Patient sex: M
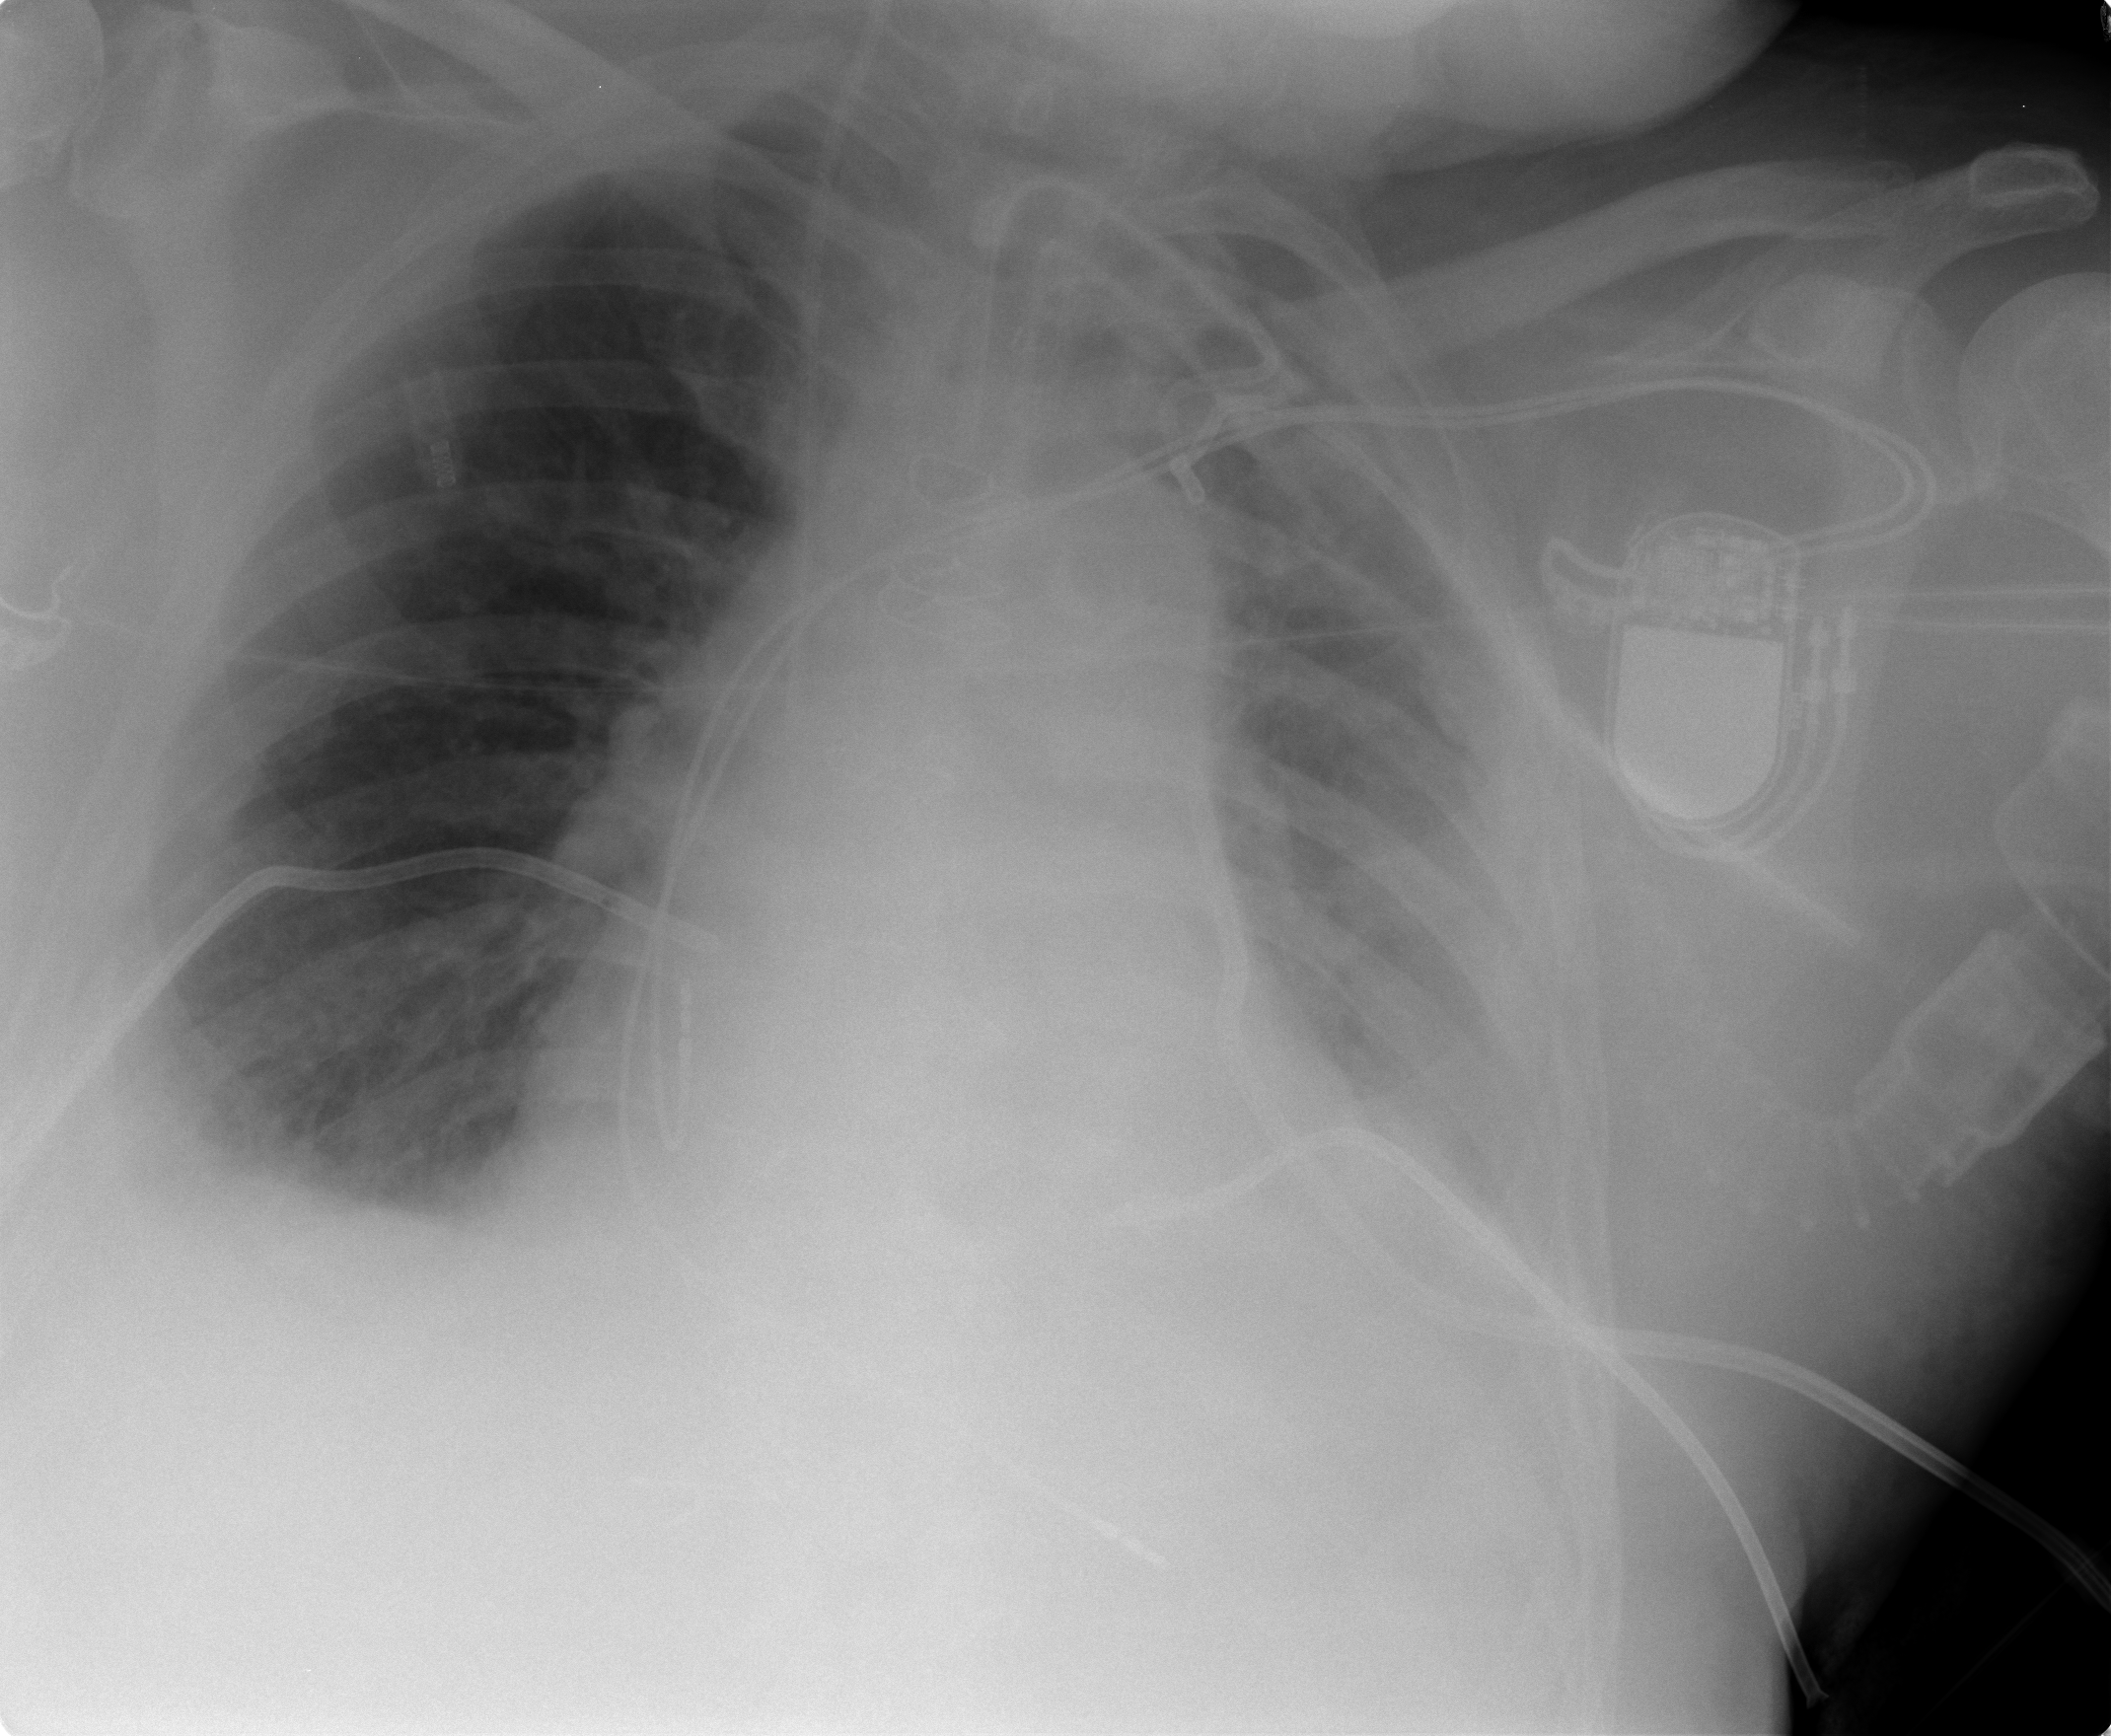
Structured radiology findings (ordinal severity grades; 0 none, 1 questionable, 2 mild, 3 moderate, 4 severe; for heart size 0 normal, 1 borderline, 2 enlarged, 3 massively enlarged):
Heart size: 2
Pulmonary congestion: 2
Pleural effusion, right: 3
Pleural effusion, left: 2
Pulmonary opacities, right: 0
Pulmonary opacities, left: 2
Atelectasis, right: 2
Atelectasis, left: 3